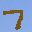
Label: 7